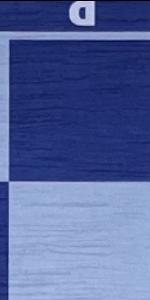
Label: Empty